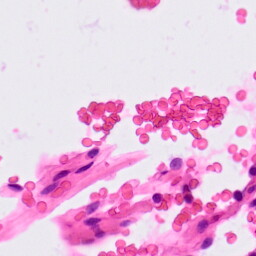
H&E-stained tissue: Lung